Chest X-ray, PA view. Patient: 7 years old, sex F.
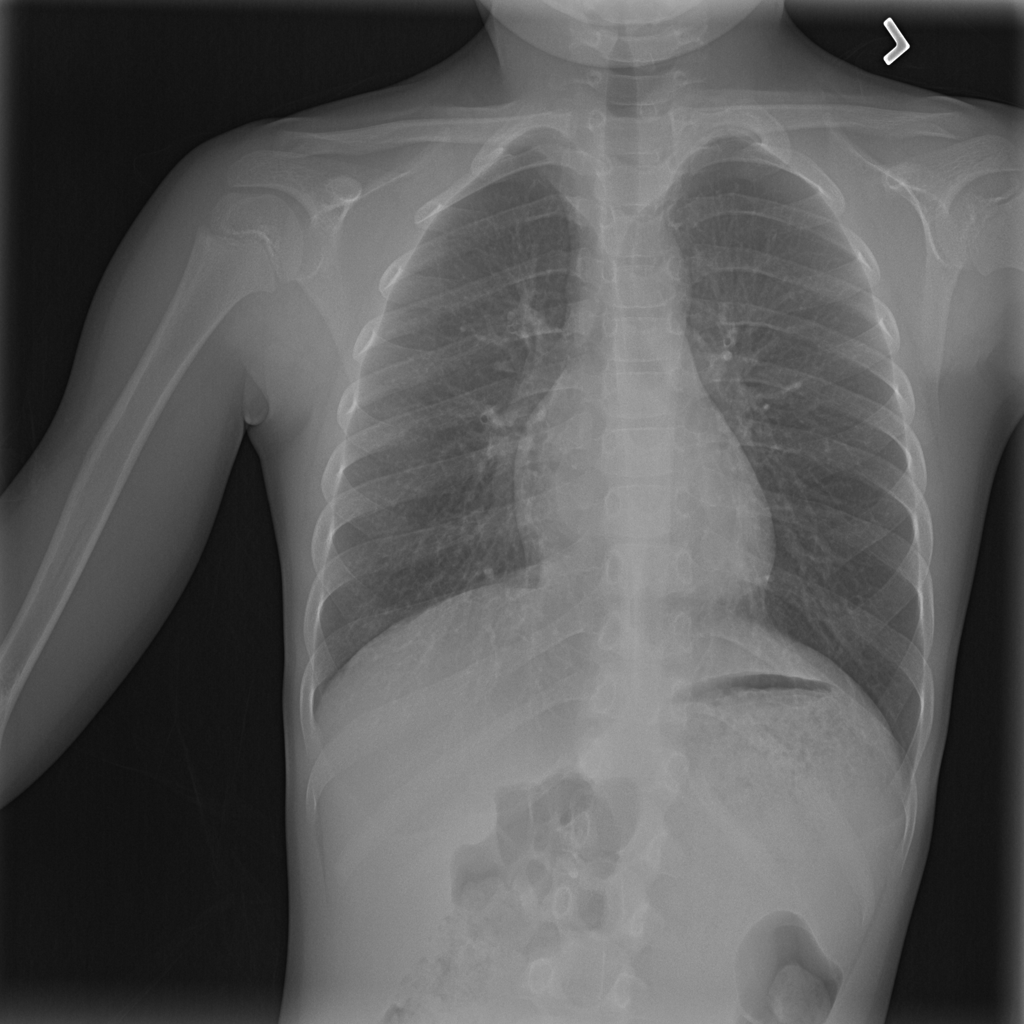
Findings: Pneumonia